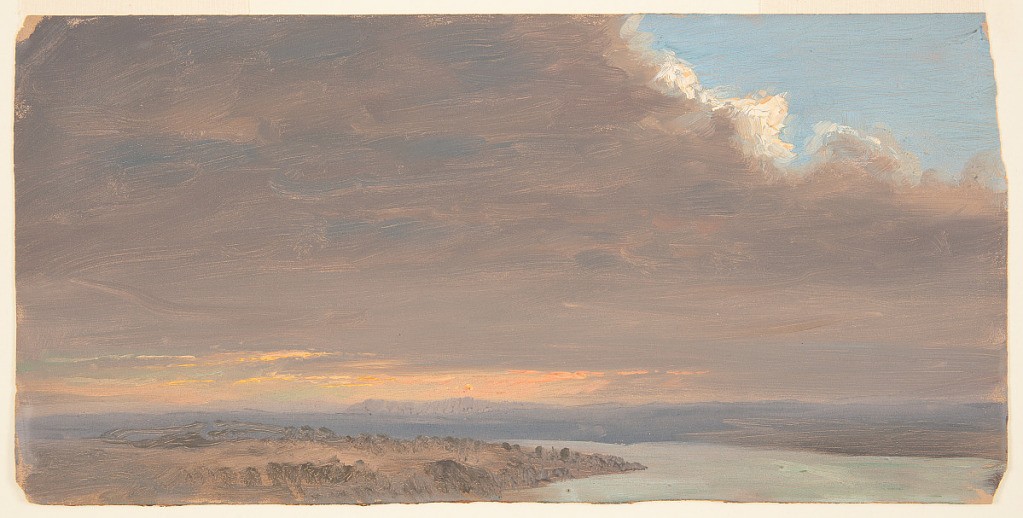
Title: Sunset in the Hudson Valley, New York
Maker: Frederic Edwin Church, American, 1826–1900
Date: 1870–80
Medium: Brush and oil, graphite on paperboard
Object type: Drawing
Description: Landscape sketch showing view of the Hudson River and Valley, looking south from the vicinity of the artist's estate known as Olana. Wide section of the river--near the village of Catskill on opposite bank--is visible at lower right. Thin strip of land in left foreground. Terrain accross river rendered in a deep purple with silhouette of the Catskills visible in the distance. Setting sun visible between horizon and expansive cloud bank that stretches to upper margin of composition. Portion of vivid blue sky visible upper right corner.